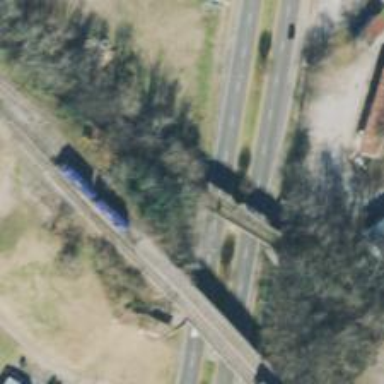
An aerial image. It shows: Bridge for railway spur.